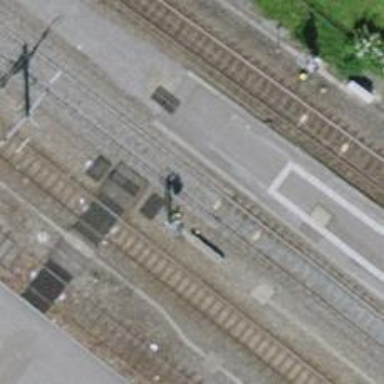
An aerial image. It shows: Railway signal.